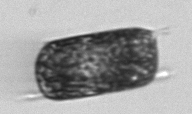
Label: Hemiaulus